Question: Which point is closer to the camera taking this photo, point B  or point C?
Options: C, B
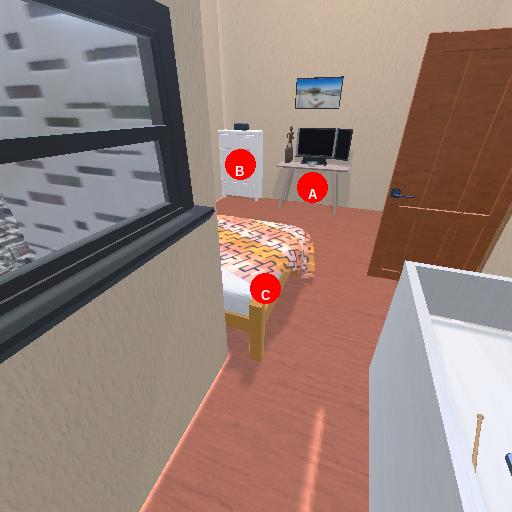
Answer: C